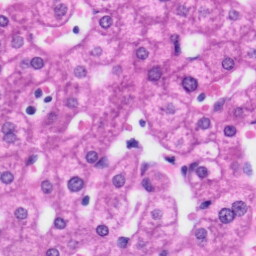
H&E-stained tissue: Liver